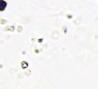
Label: Phaeocystis